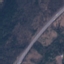
Label: Highway